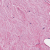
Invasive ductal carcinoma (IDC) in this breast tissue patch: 0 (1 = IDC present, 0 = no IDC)